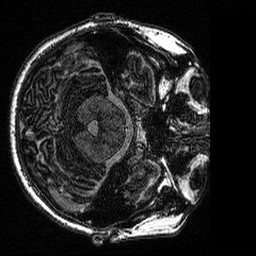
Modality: MP2RAGE
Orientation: axial
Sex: male
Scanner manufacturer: siemens
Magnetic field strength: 3 T
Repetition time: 5 s
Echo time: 0.00292 s